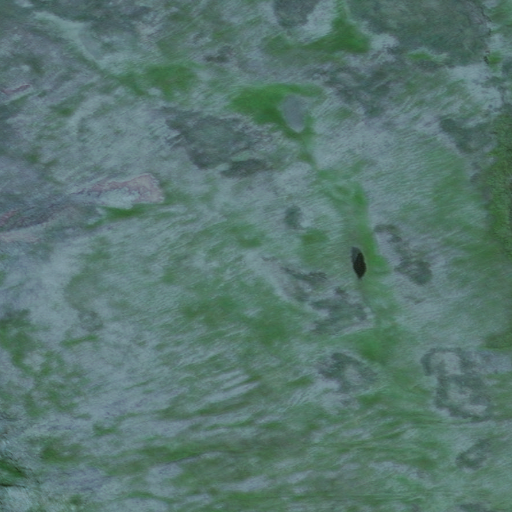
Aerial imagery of island in Alaska named Ogangen Island containing only unknown